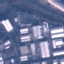
Label: Industrial